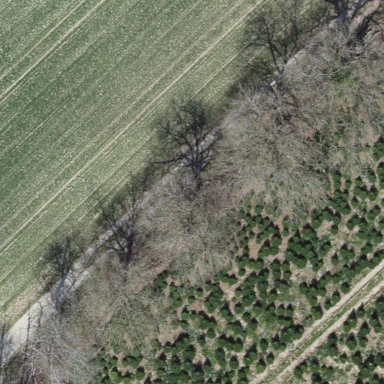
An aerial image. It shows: Mixed broadleaved woodland area with varying leaf cycles.